Field crop: tomato
Growth stage: 2
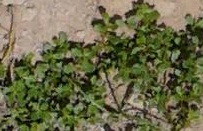
Species: portulaca